Field crop: maize
Growth stage: 1
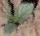
Species: datura